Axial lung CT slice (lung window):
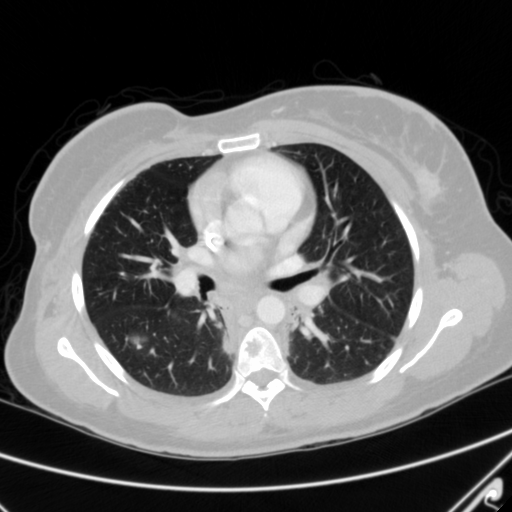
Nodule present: yes
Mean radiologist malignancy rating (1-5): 3.4